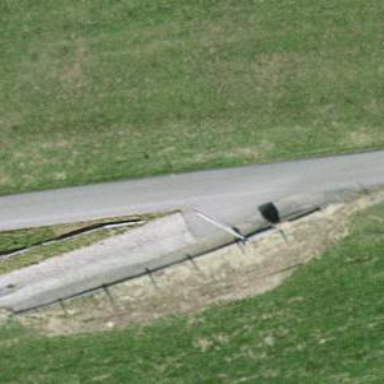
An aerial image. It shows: Lift gate barrier.